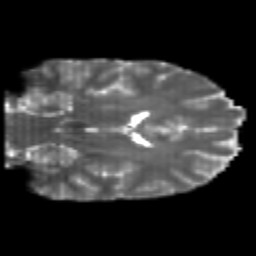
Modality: T2w
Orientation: coronal
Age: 21
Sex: female
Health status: healthy
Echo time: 0.074 s